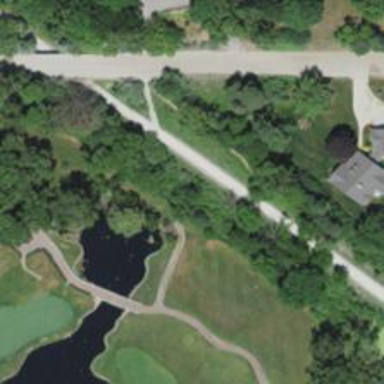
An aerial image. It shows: Pathway for golfing.